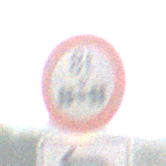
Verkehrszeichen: TatsaechlicheAchslast
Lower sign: RichtungsangabeDurchPfeile2
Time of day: SunriseSunset
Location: Outdoor (Nature)
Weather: Clear
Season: NotSpecified
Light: Natural